Question: You are given the diameter across, and the length of the segment or chord. The diameter for my question is 12, and the chord is 10. You have to find the height of the shaded segment, and then print the area. The original formula is 'A=2/3ch + h^3/2c'. My classmates got 18 for the area, but when I use my code I get 41.
This is the closest picture representation I can find. However there is a dashed line from '' to 's'.
'''
from math import sqrt
diamStr=input("Enter the length of the diameter: ")
diameter=int(diamStr)
chordStr = input( " Enter the chord length: ")
chord = int(chordStr)
radius = (diameter/2)
s = sqrt (diameter**2+chord**2)
h = (s/2-radius)
i= (2/3*chord*h)
j=(h**3/2*chord)
area = (i+j)
print (area)
'''
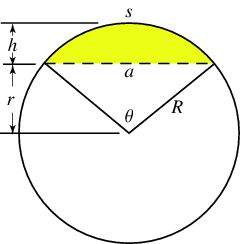
Answer: Unfortunately there's something wrong with your formula but if look at the problem with some elementary mathematics you may notice that the angle '' can be found using the <URL> since we know the 3 lengths

In Python it would be:
'''
theta = math.acos((radius**2 + radius**2 - chord**2)/(2*radius**2))
'''
Since the variable 'theta' is already in radians we can use this formula to calculate the area of the segment :

which in python would be 'area = 1/2 * (theta - math.sin(theta)) * radius**2'
Therefore after merging all of these we come up with a elegant solution:
'''
import math
diamStr=input("Enter the length of the diameter: ")
diameter=int(diamStr)
chordStr = input( " Enter the chord length: ")
chord = int(chordStr)
radius = (diameter/2)
theta = math.acos((radius**2 + radius**2 - chord**2)/(2*radius**2))
area = 1/2 * (theta - math.sin(theta)) * radius**2
#print(round((area),2))
print(area)
'''
If you enter diameter as 12cm and chord length as 10 you'll get '18.880864248381847' but you can round it to any number of decimal places you want by the 'round()' function.
eg: 'print(round((area),2))' prints '18.88'